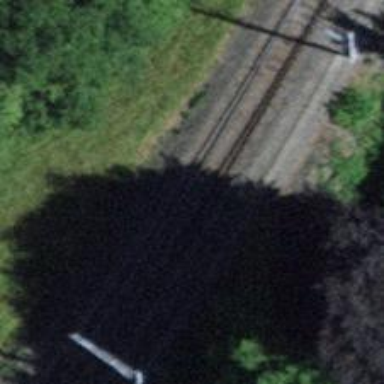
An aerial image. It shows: Single railway track with electrified contact line.